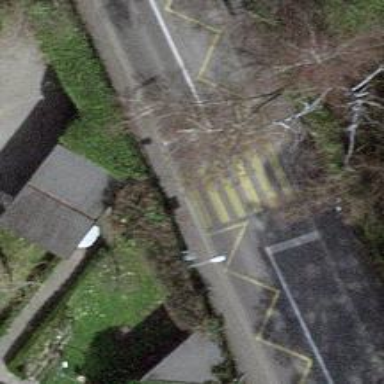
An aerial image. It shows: Crossing with traffic signals.